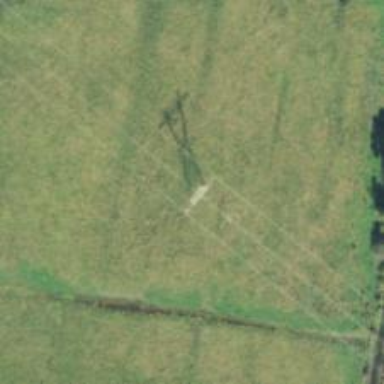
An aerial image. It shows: Lattice structure tower used for power transmission.